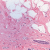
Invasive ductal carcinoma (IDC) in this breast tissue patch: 0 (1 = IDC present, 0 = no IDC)